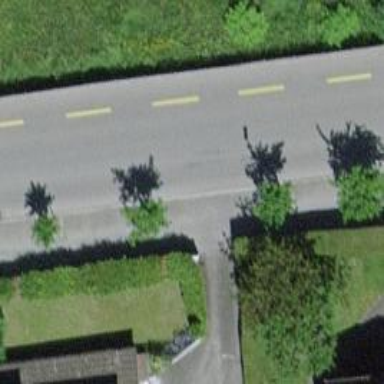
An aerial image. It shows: Street lined with broadleaved trees.